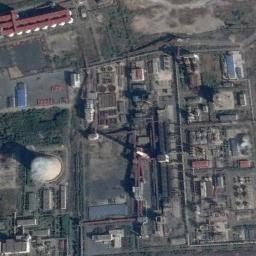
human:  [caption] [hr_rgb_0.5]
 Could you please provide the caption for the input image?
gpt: The thermal power station is on the grass next to some buildings with white mist above .

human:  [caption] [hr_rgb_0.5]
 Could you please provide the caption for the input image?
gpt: There are many buildings next to the thermal power station .

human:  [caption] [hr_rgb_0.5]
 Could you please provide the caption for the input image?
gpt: In the thermal power station there are neatly planned plants and equipment, there is a cooling tower with steam, and a chimney .

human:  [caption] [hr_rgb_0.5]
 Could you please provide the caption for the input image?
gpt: Here are two thermal power stations that are emitting smoke .

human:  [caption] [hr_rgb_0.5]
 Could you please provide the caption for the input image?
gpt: There are many buildings on the thermal power station .